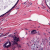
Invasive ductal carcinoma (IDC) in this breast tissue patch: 0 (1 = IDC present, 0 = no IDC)